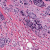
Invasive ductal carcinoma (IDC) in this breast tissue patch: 1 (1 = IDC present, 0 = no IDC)